Field crop: maize
Growth stage: 1
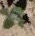
Species: chenopodium